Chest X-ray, AP view. Patient: 55 years old, sex F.
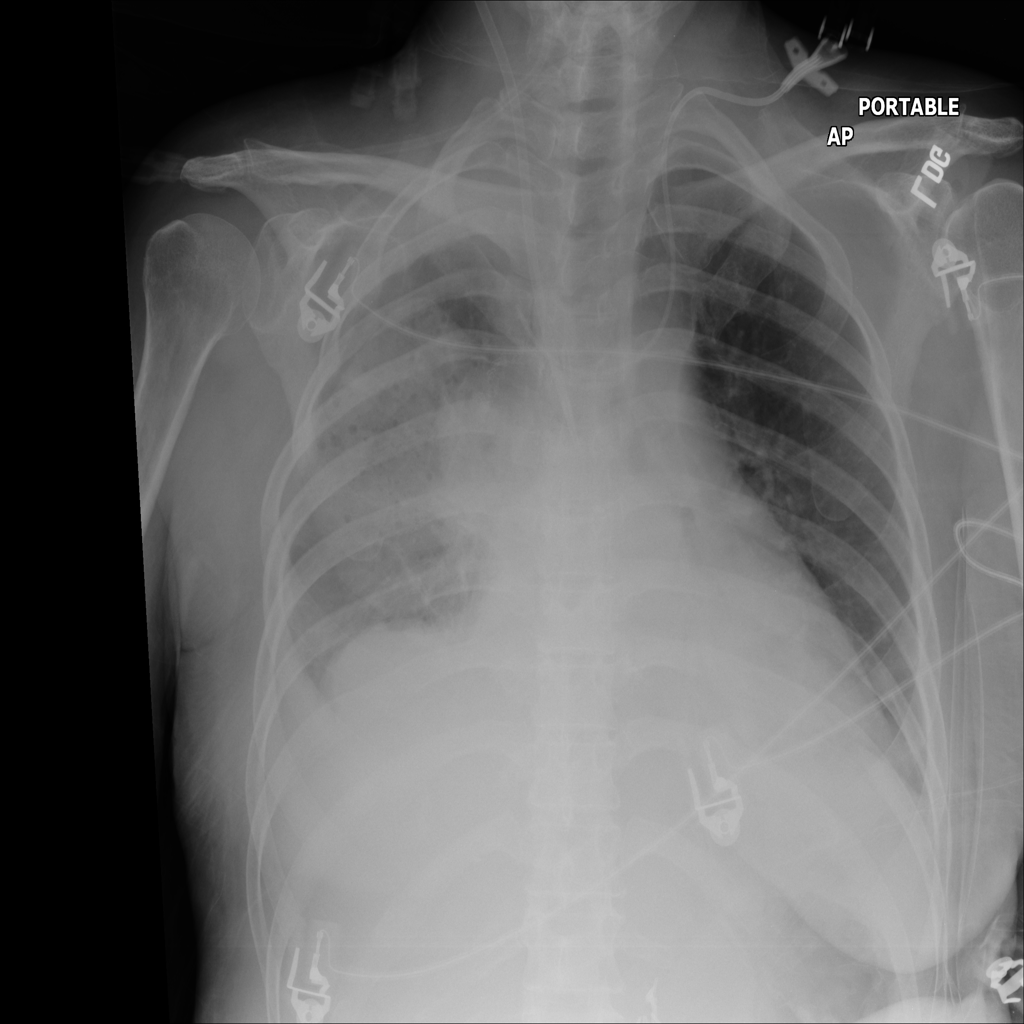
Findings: Effusion, Mass